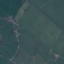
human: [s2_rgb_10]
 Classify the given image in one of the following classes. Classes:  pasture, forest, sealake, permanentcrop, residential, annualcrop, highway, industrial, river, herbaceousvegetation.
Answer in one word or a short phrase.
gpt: Pasture